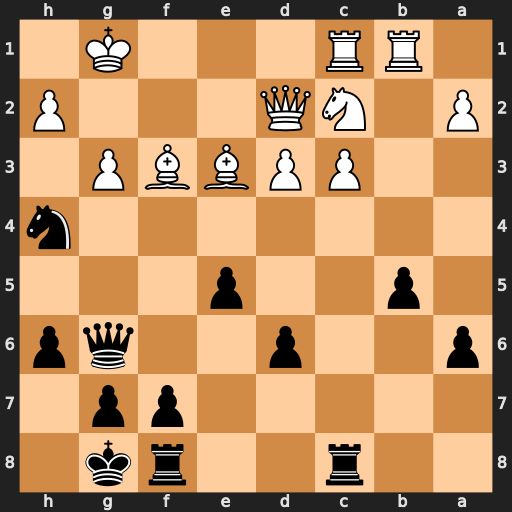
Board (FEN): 2r2rk1/5pp1/p2p2qp/1p2p3/7n/2PPBBP1/P1NQ3P/1RR3K1
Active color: b
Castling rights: -
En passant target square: -
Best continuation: Nxf3+ Kg2 Nxd2